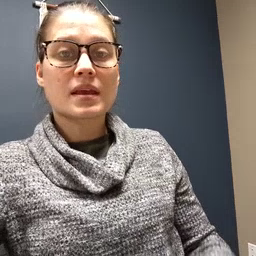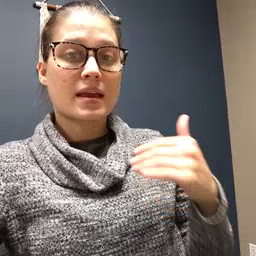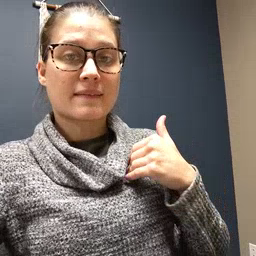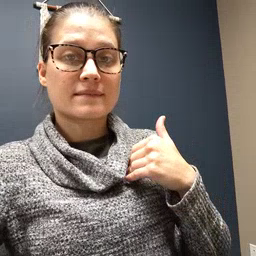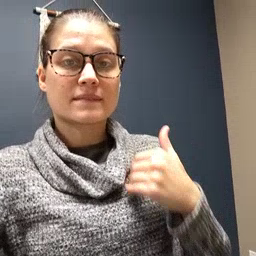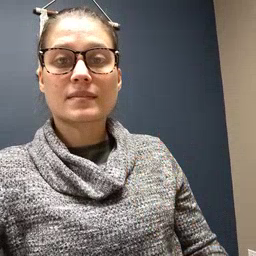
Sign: have